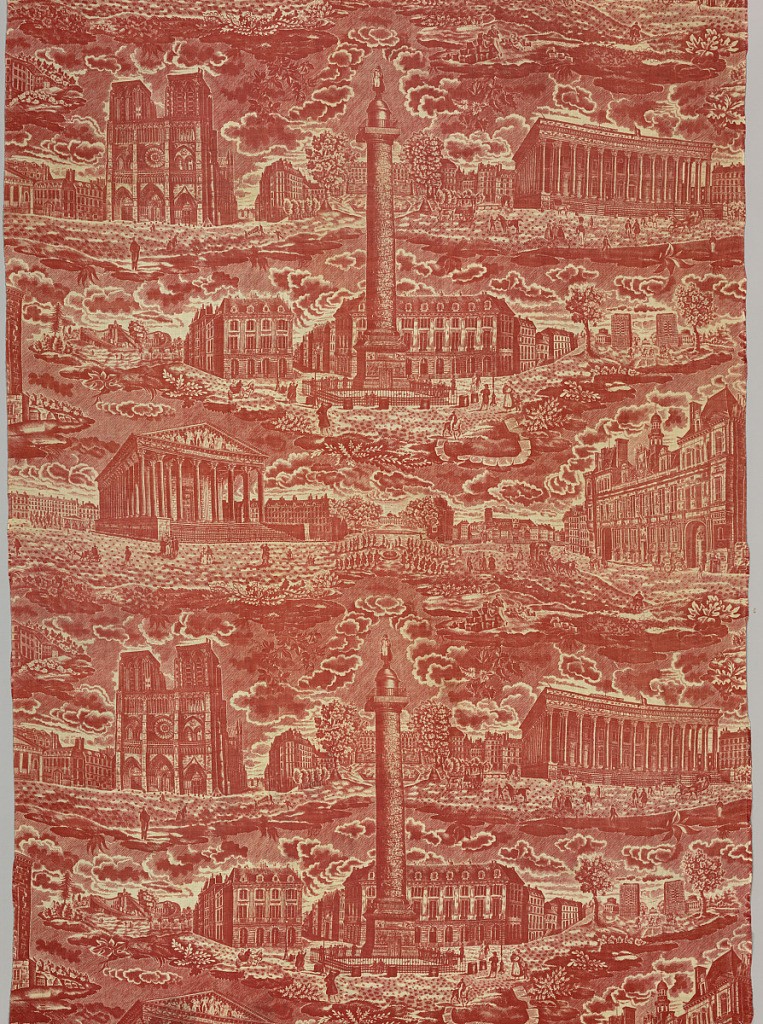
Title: Textile
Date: ca. 1835
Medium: cotton Technique: printed by engraved roller on plain weave
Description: Five scenes of Paris featuring monuments or buildings in Paris. Printed in red on a white ground.